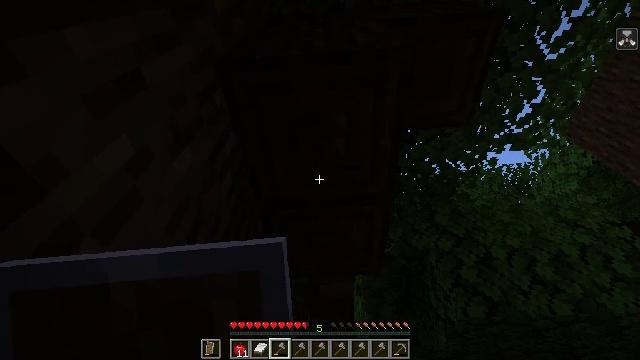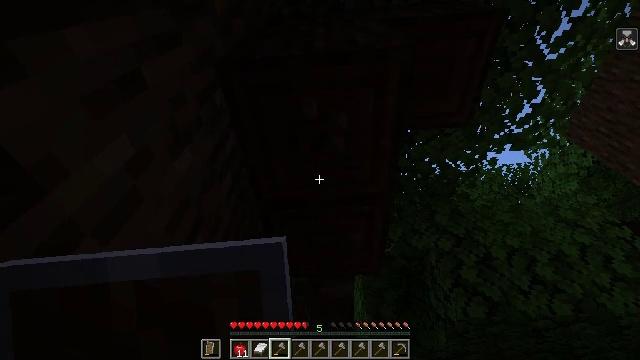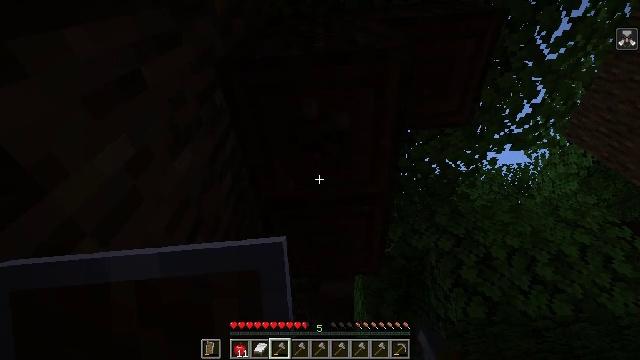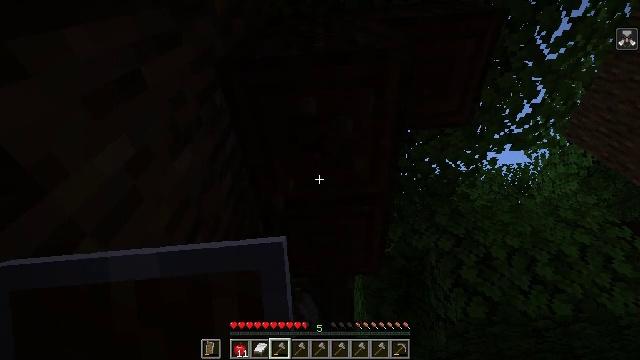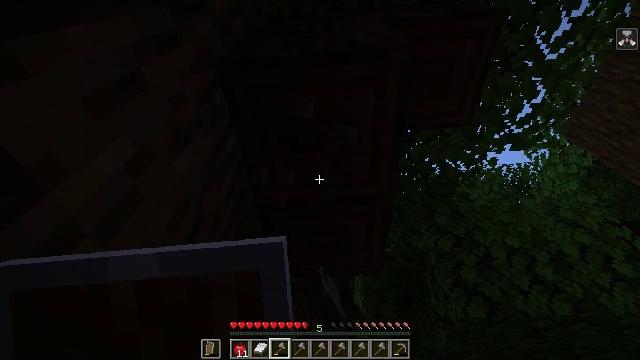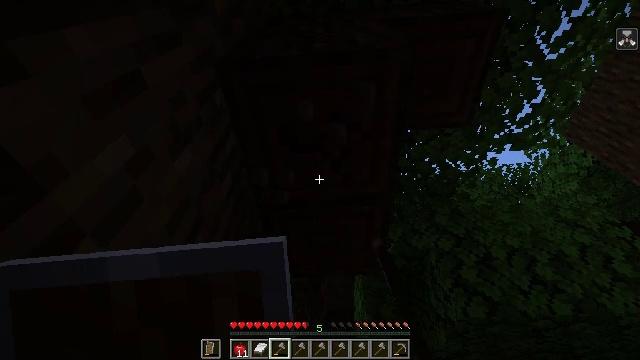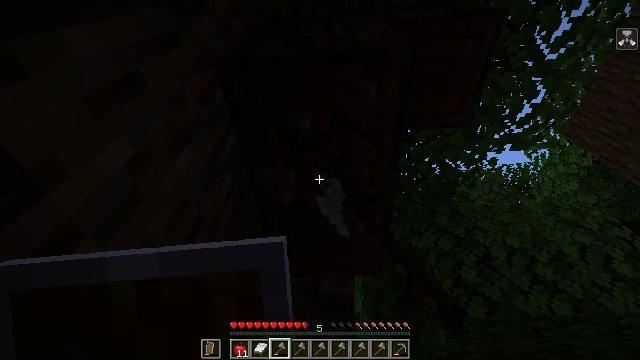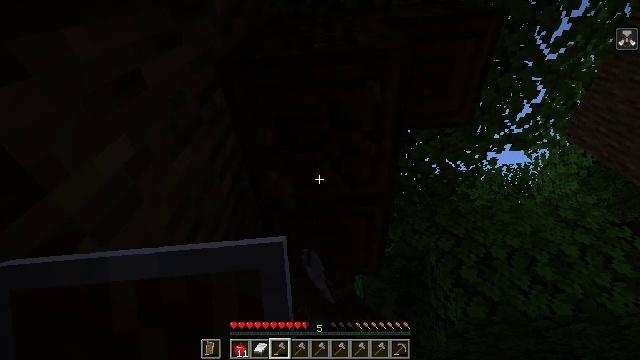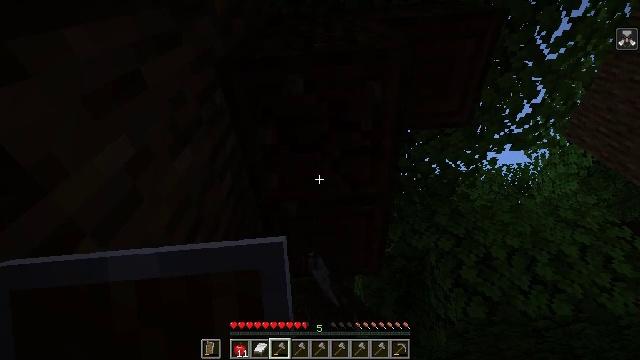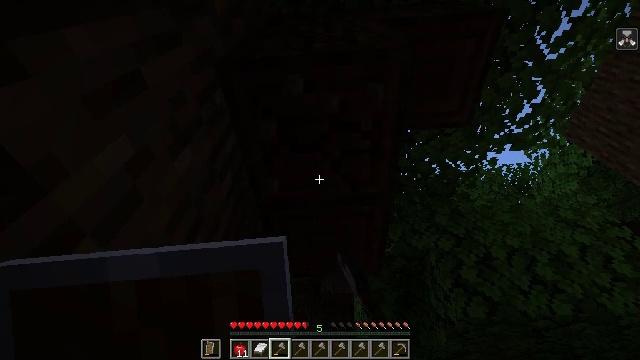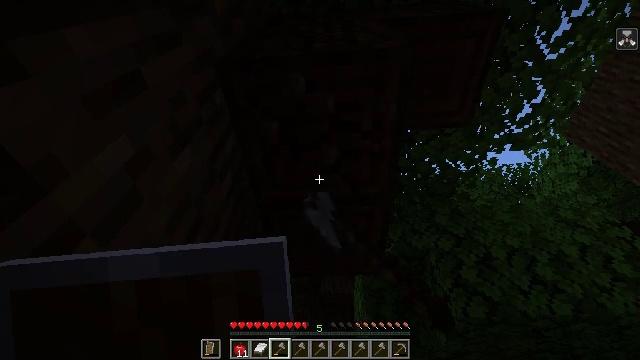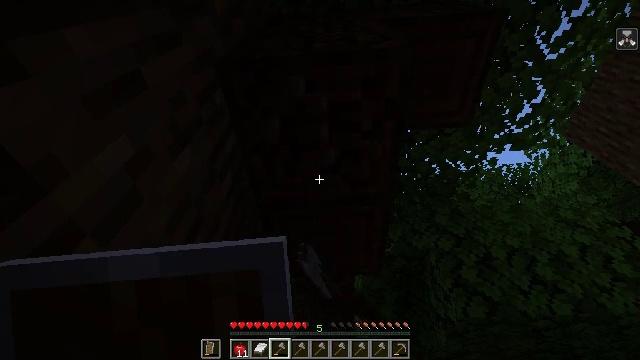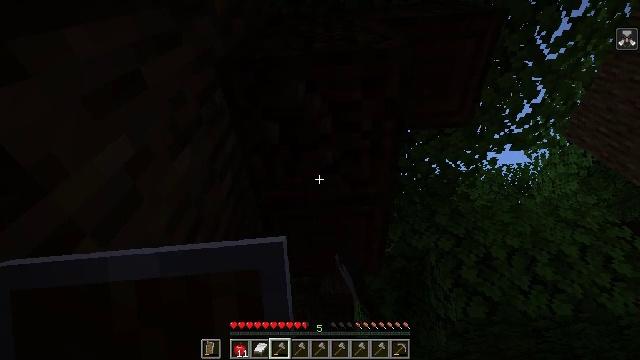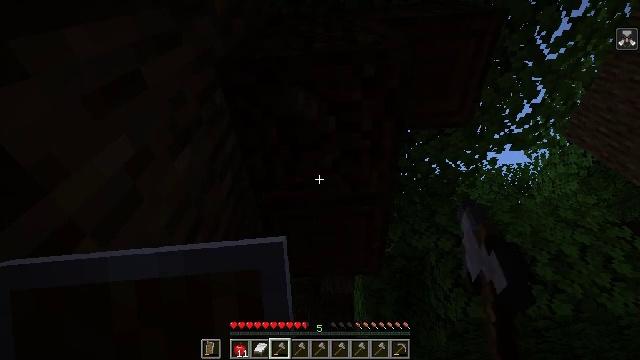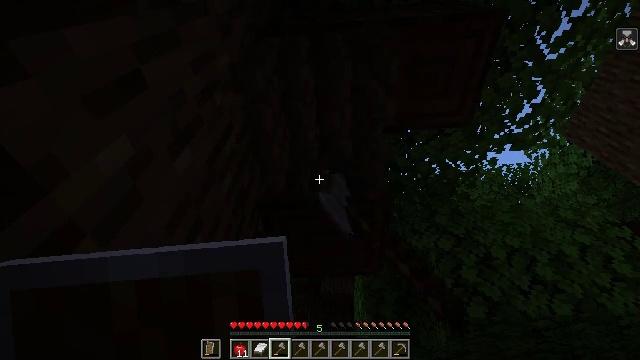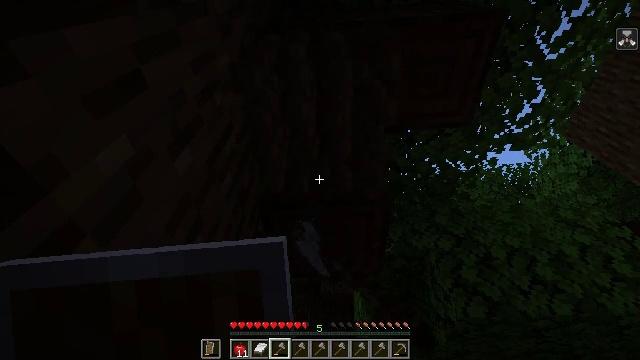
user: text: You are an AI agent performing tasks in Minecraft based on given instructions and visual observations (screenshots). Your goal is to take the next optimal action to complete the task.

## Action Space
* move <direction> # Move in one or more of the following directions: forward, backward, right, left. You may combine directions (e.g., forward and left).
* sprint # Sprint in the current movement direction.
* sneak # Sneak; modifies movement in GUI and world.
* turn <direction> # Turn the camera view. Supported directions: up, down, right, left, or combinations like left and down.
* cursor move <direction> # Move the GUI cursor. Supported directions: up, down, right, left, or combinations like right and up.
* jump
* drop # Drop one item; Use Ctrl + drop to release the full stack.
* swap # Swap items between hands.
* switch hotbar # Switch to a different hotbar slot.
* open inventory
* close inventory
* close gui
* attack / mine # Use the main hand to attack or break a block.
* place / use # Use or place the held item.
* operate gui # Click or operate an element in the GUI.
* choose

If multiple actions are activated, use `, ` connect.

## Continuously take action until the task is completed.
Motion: motion action
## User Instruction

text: Mine the dark oak log from a tree.
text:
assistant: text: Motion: attack / mine
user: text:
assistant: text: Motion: attack / mine
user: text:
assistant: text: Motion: attack / mine
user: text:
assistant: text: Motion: attack / mine
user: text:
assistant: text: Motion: attack / mine
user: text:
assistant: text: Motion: attack / mine
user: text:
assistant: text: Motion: attack / mine
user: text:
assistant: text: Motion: attack / mine
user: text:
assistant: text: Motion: attack / mine
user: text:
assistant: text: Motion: attack / mine
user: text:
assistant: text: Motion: attack / mine
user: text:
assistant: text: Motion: attack / mine
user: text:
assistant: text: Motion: attack / mine
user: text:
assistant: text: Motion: attack / mine
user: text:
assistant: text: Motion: attack / mine
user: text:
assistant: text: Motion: attack / mine
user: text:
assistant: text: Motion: attack / mine
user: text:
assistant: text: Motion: attack / mine
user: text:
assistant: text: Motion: attack / mine
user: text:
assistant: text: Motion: attack / mine
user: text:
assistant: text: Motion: attack / mine
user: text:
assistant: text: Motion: attack / mine
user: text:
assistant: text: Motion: attack / mine
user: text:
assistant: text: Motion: attack / mine
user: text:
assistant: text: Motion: attack / mine
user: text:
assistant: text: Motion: attack / mine
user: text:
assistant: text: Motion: attack / mine
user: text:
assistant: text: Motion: attack / mine
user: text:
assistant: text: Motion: attack / mine
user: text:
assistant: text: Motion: attack / mine